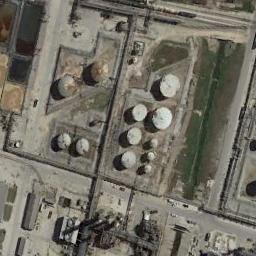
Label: storage_tank